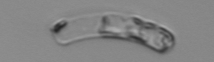
Label: Guinardia_striata